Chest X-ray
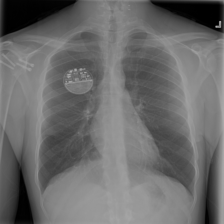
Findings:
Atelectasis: positive
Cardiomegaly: negative
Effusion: negative
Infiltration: positive
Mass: negative
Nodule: negative
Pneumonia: negative
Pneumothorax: negative
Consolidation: negative
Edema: negative
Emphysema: negative
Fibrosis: negative
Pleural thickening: negative
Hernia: negative